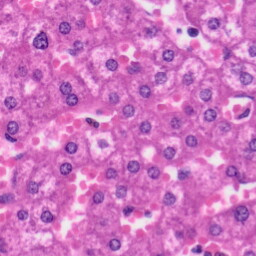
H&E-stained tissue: Liver